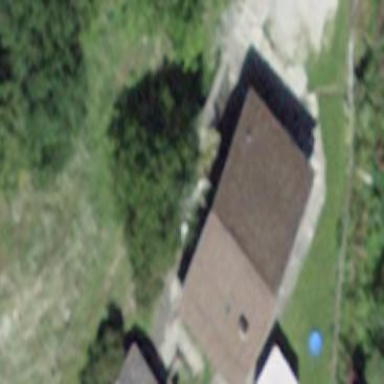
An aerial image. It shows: Building with tiled roof.